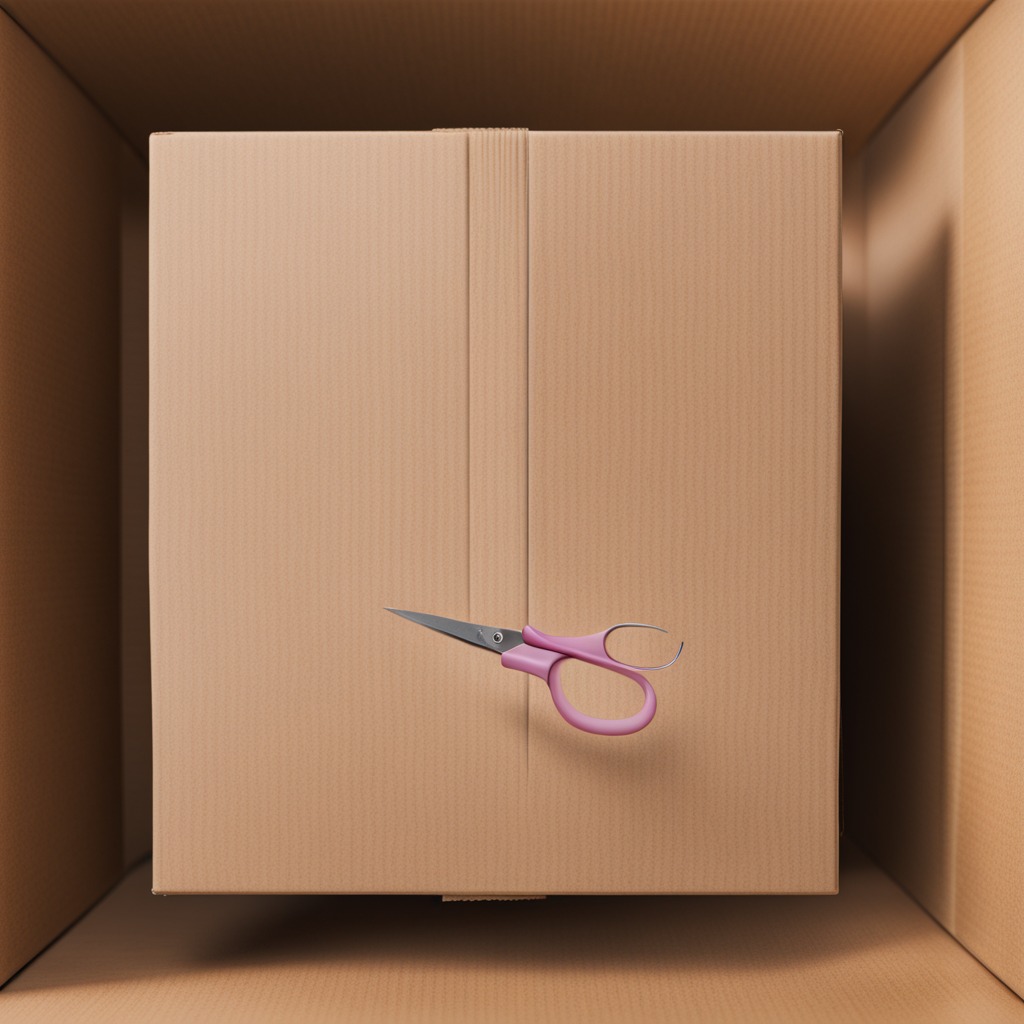
A scissor lying on the clean dry cardboard box surface in an outdoor workshop during daytime bright natural light soft shadows slightly creased but